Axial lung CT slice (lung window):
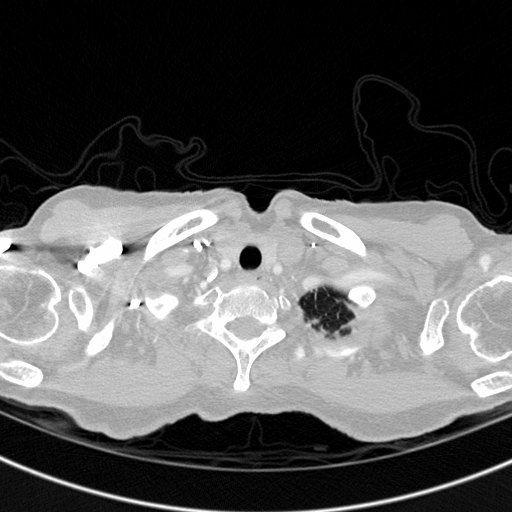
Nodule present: no